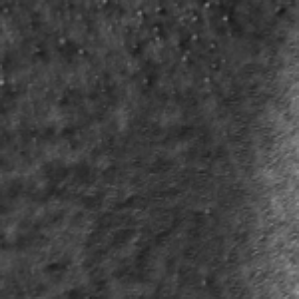
Label: frost